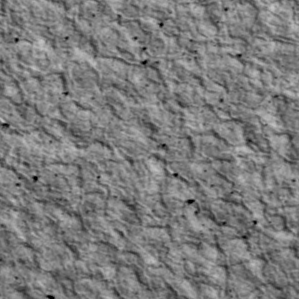
Label: non_frost